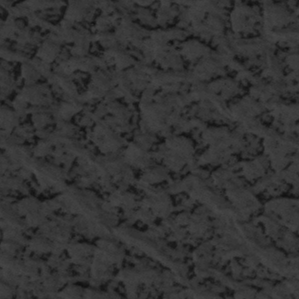
Label: frost